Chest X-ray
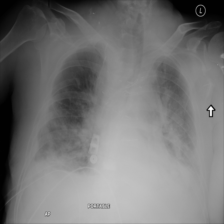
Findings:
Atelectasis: negative
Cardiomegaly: negative
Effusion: negative
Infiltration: positive
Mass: negative
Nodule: negative
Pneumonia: negative
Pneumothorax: negative
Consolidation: negative
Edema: negative
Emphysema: negative
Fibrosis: negative
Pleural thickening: negative
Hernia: negative